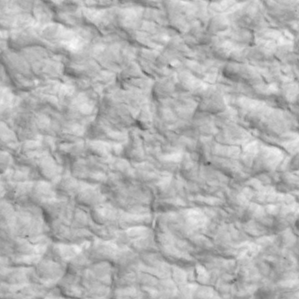
Label: non_frost